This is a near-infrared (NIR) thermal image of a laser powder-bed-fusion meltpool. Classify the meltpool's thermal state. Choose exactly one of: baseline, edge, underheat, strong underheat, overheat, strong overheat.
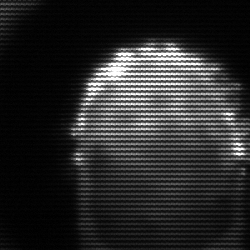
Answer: baseline